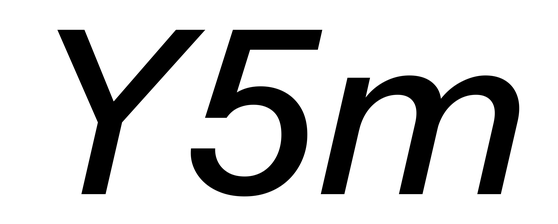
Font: InstrumentSans-Italic_Medium_Italic